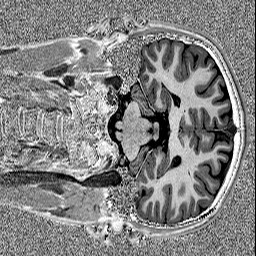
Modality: MP2RAGE
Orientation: coronal
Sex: male